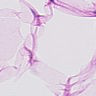
Metastatic tissue present: no